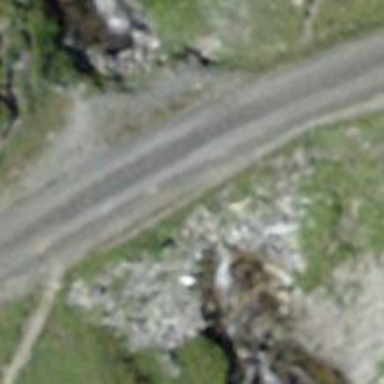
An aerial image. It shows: Culvert tunnel.